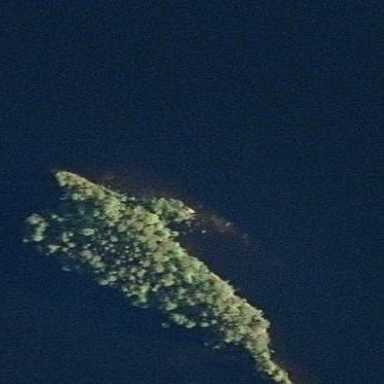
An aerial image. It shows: Island.